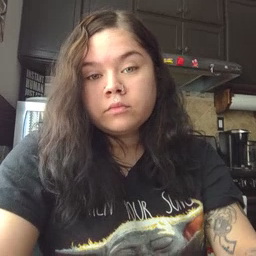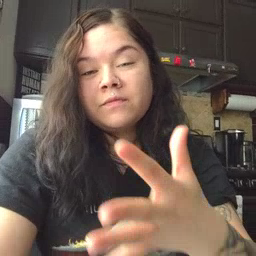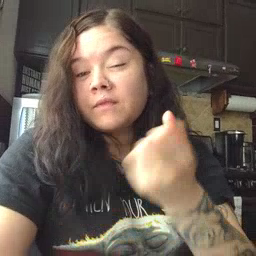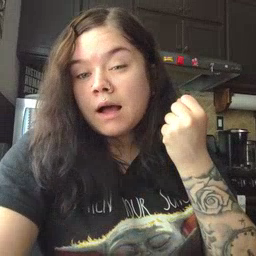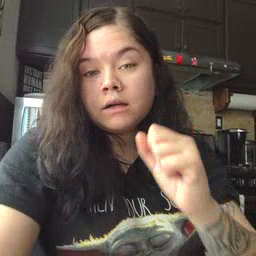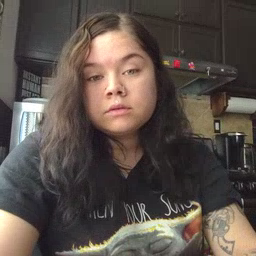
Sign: fast